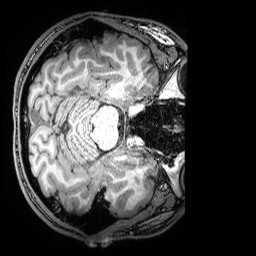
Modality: T1w
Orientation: axial
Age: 21
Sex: male
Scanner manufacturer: siemens
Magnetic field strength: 3 T
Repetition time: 2.53 s
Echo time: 0.00388 s